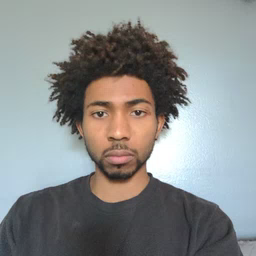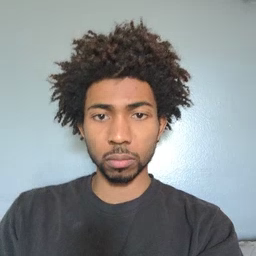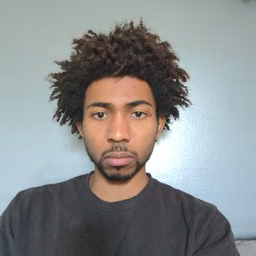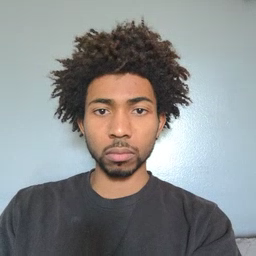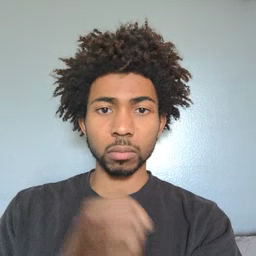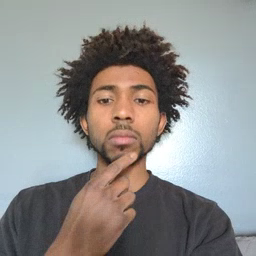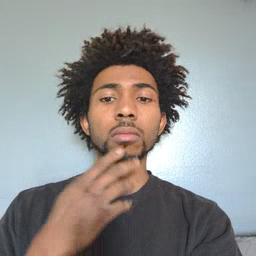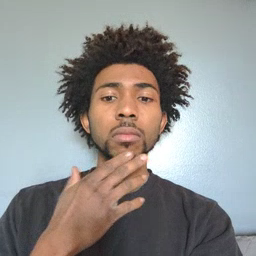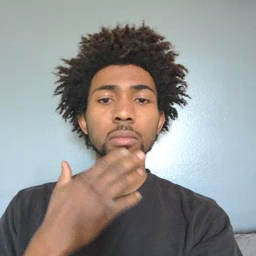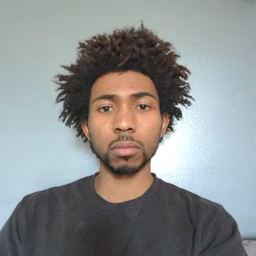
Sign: chin